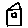
Label: house